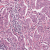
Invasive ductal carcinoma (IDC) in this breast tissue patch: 1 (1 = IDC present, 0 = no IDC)